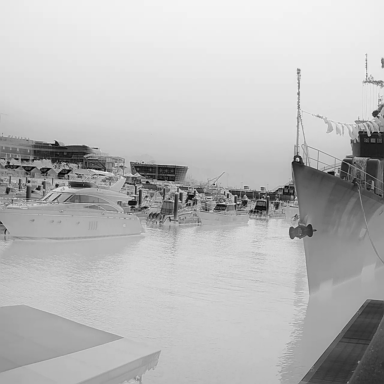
There are five objects shown in the infrared image, including four canoes, and a bulk_carrier.